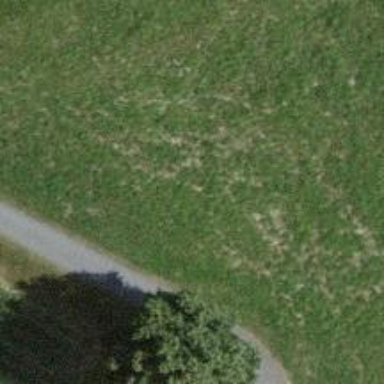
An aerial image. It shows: Gravel path.